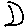
Label: moon